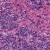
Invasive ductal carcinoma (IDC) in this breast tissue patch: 1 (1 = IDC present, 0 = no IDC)